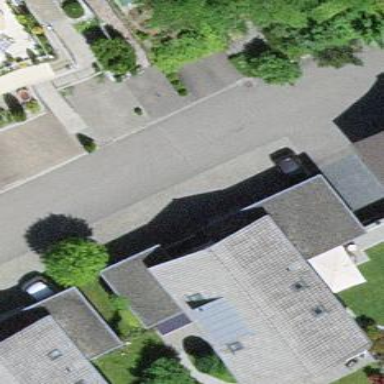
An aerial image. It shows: Residential building.